Field crop: tomato
Growth stage: 2
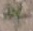
Species: solanum